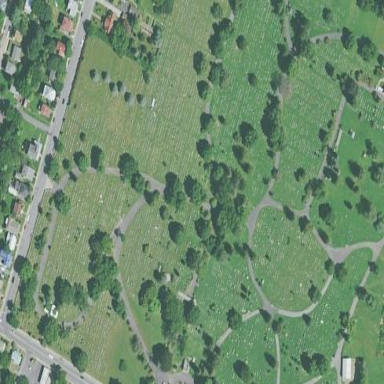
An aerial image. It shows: Cemetery with graves.